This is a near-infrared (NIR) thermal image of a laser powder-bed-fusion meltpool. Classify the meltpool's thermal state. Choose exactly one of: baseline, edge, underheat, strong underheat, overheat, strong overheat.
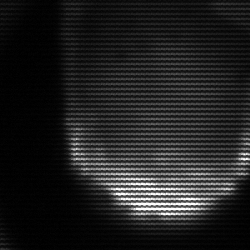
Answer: edge